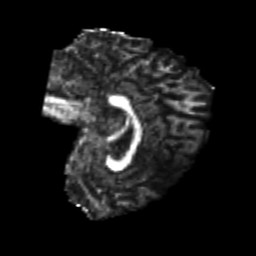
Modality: FA
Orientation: sagittal
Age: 20
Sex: female
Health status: healthy
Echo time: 0.074 s